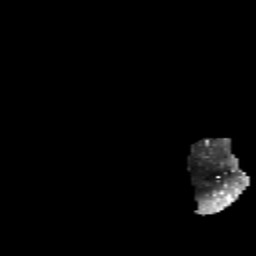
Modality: FA
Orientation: sagittal
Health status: healthy
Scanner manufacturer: siemens
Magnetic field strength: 3 T
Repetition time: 12 s
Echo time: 0.092 s